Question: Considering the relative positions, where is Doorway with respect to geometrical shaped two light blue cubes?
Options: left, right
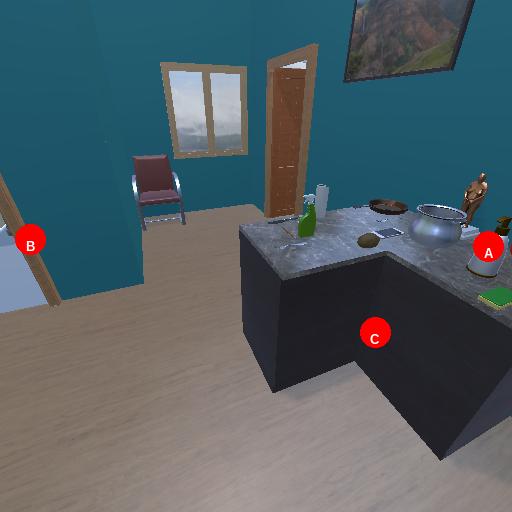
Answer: left